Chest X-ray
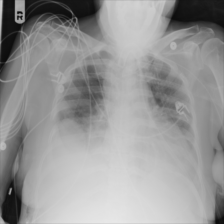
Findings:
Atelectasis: negative
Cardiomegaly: negative
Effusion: negative
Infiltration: positive
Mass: negative
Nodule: negative
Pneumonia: negative
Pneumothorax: negative
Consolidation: negative
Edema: negative
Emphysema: positive
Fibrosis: negative
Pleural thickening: negative
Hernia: negative